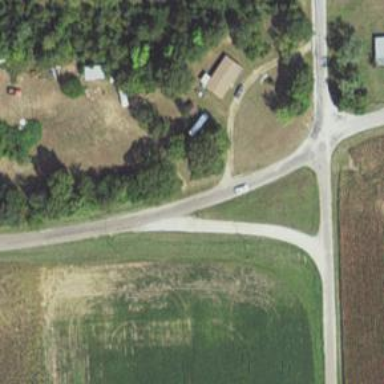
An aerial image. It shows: Unclassified road.